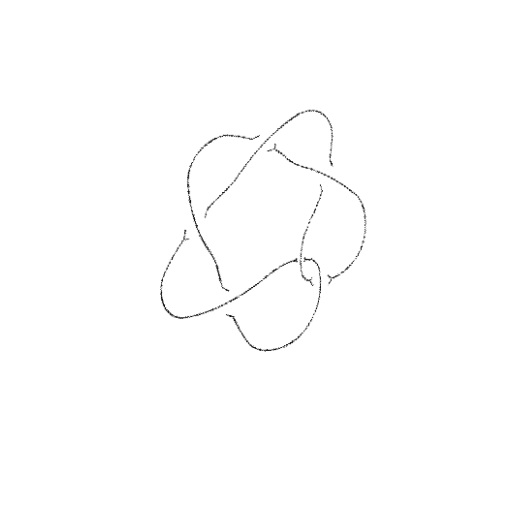
Crossing number: 6